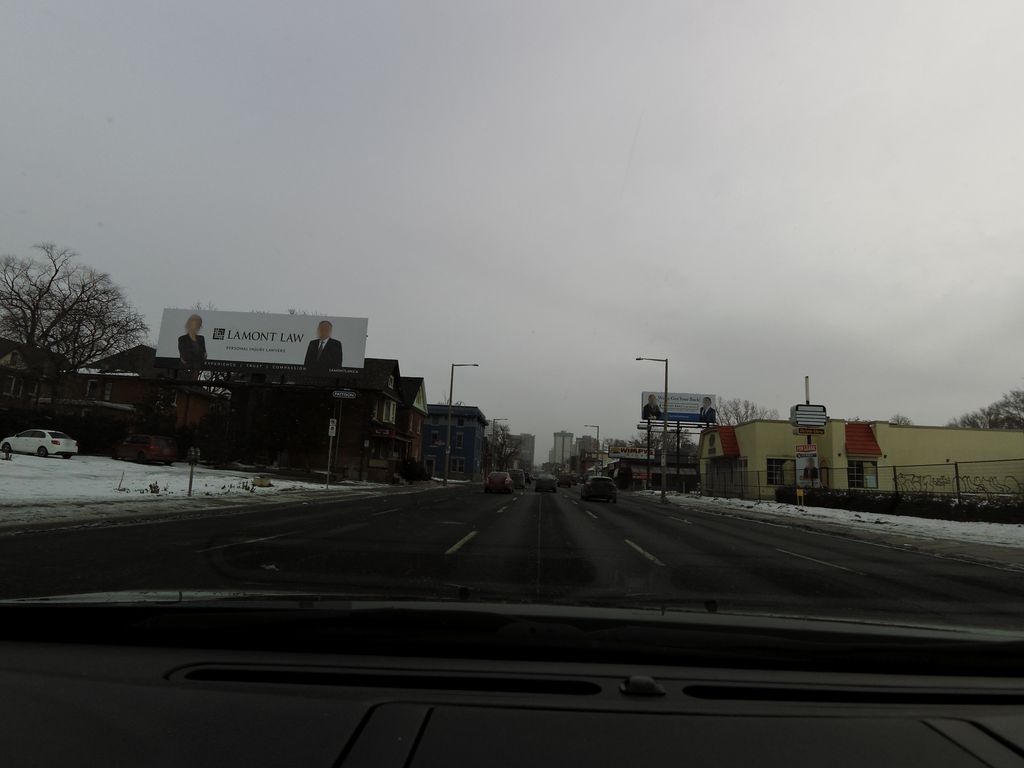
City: hamilton